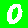
Digit: 0